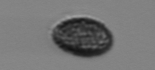
Label: Pseudochattonella_farcimen